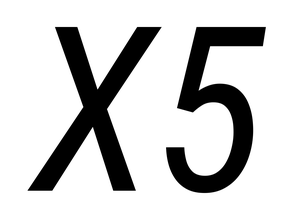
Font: Roboto-Italic_Condensed_Italic